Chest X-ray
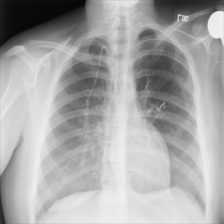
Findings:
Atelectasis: negative
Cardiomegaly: negative
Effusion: negative
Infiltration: negative
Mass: negative
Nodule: negative
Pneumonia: negative
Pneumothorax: negative
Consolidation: negative
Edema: negative
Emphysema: negative
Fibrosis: negative
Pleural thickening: negative
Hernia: negative